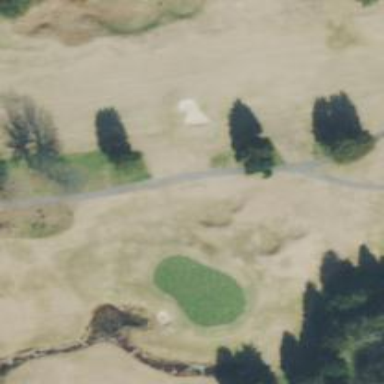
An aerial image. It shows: Golf fairway in the image.